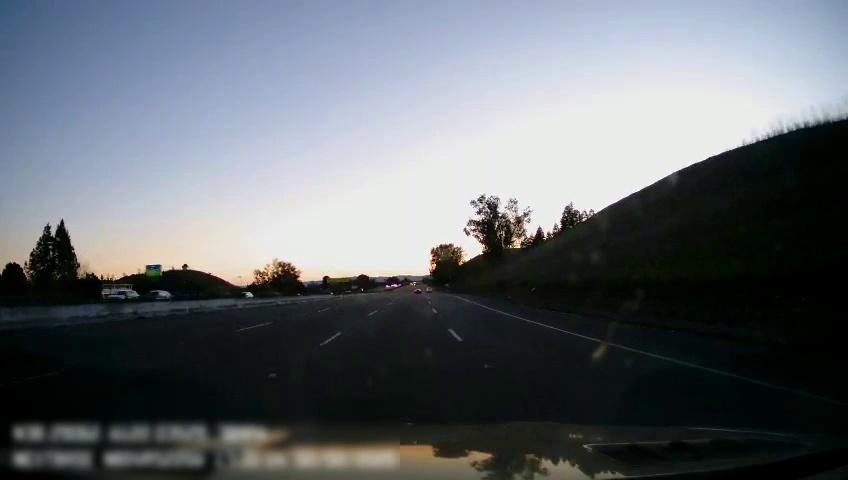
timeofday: Day
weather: Sunny
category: Drivable Space
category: Vehicles | SUV
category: Vehicles | SUV
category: Vehicles | SUV
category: Lanes | Current Lane
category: Lanes | Current Lane
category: Lanes | Alternate Lane
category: Lanes | Alternate Lane